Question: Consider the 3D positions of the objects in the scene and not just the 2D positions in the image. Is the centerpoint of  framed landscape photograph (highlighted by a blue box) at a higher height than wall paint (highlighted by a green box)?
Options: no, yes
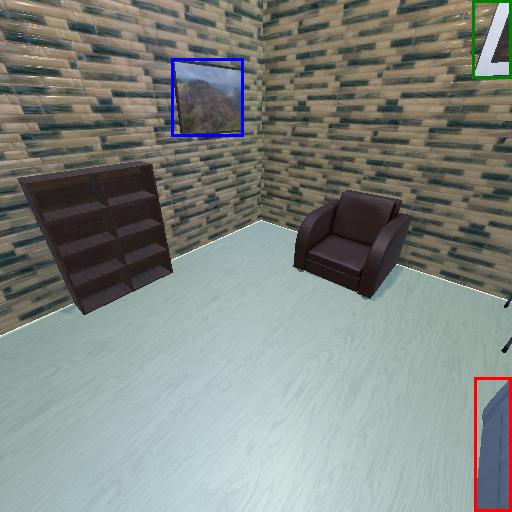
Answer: no